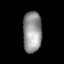
Tissue: lung
Cell type: Endothelial cells
Senescence score: 0.5497
Nuclear area (px): 760
Mean DAPI intensity: 147.97